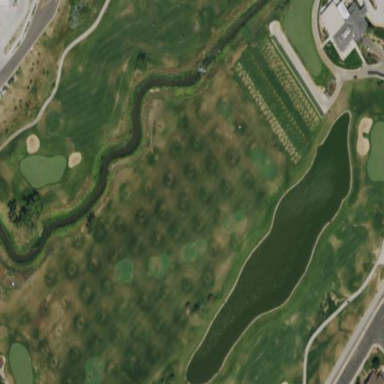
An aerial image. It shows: Rough area in golf course.